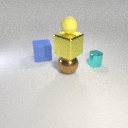
large blue rubber cube to the left of small cyan metal cylinder